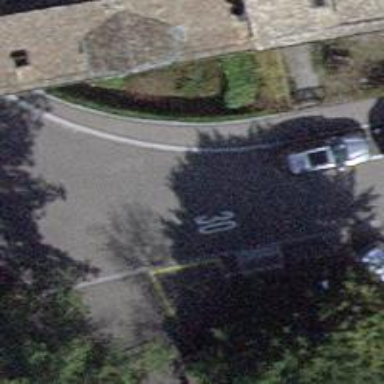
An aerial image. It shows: Residential road with asphalt surface. There is sidewalk on the left side with asphalt surface as well.